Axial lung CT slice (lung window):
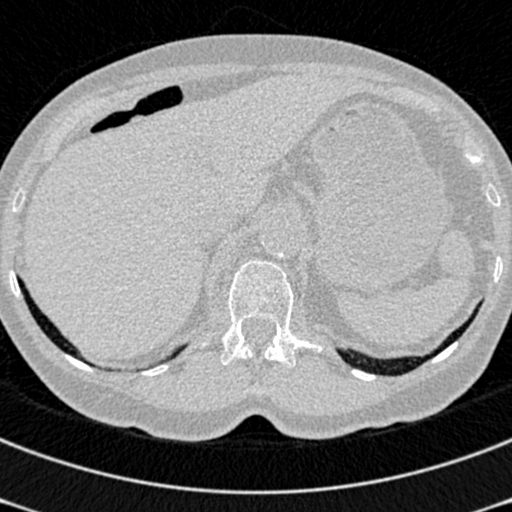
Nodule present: no